Aerial crown-view tile of a tropical tree (Barro Colorado Island, Panama), acquired 20240918:
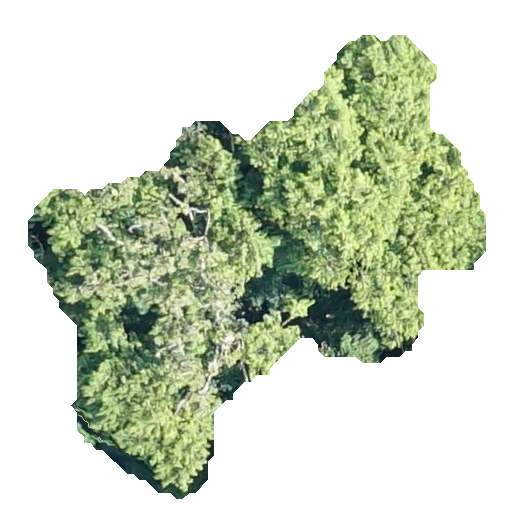
Species: Guazuma ulmifolia
GBIF accepted scientific name: Guazuma ulmifolia
Crown area: 173.62 m²